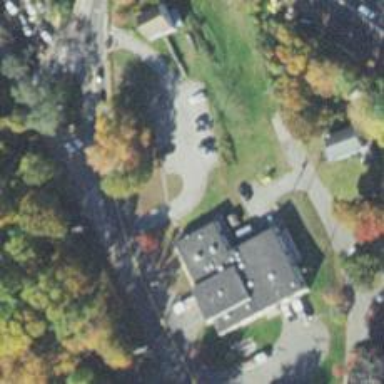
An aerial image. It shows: Asphalt driveway designated as service road.